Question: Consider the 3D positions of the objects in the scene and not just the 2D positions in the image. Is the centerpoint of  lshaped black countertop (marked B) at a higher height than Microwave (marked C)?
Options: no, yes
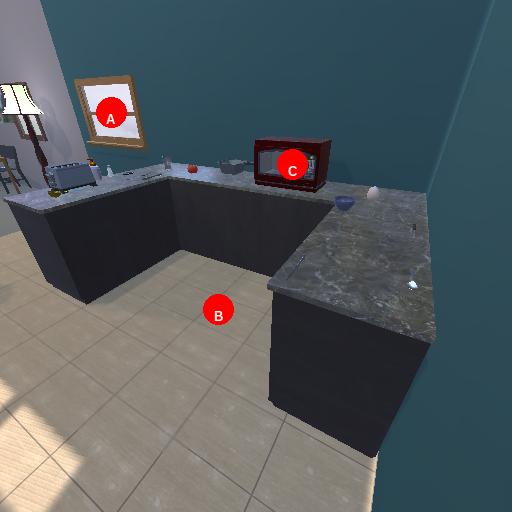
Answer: no